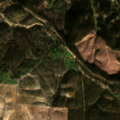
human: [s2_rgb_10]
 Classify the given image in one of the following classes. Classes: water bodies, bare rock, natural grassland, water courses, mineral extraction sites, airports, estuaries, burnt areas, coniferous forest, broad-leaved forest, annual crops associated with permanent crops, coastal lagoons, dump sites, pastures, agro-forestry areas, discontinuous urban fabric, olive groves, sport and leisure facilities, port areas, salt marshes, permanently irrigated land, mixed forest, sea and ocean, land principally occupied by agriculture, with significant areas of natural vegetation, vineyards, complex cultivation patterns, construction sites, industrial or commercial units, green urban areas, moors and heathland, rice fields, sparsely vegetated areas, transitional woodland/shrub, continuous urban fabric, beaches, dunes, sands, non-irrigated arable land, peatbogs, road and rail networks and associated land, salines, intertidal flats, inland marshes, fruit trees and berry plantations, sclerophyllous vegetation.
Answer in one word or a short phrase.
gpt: agro-forestry areas, broad-leaved forest, transitional woodland/shrub